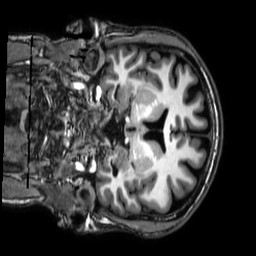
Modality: T1w
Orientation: coronal
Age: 44
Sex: male
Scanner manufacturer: philips
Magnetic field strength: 3 T
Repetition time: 0.008115 s
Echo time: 0.003721 s